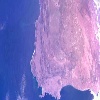
Label: land